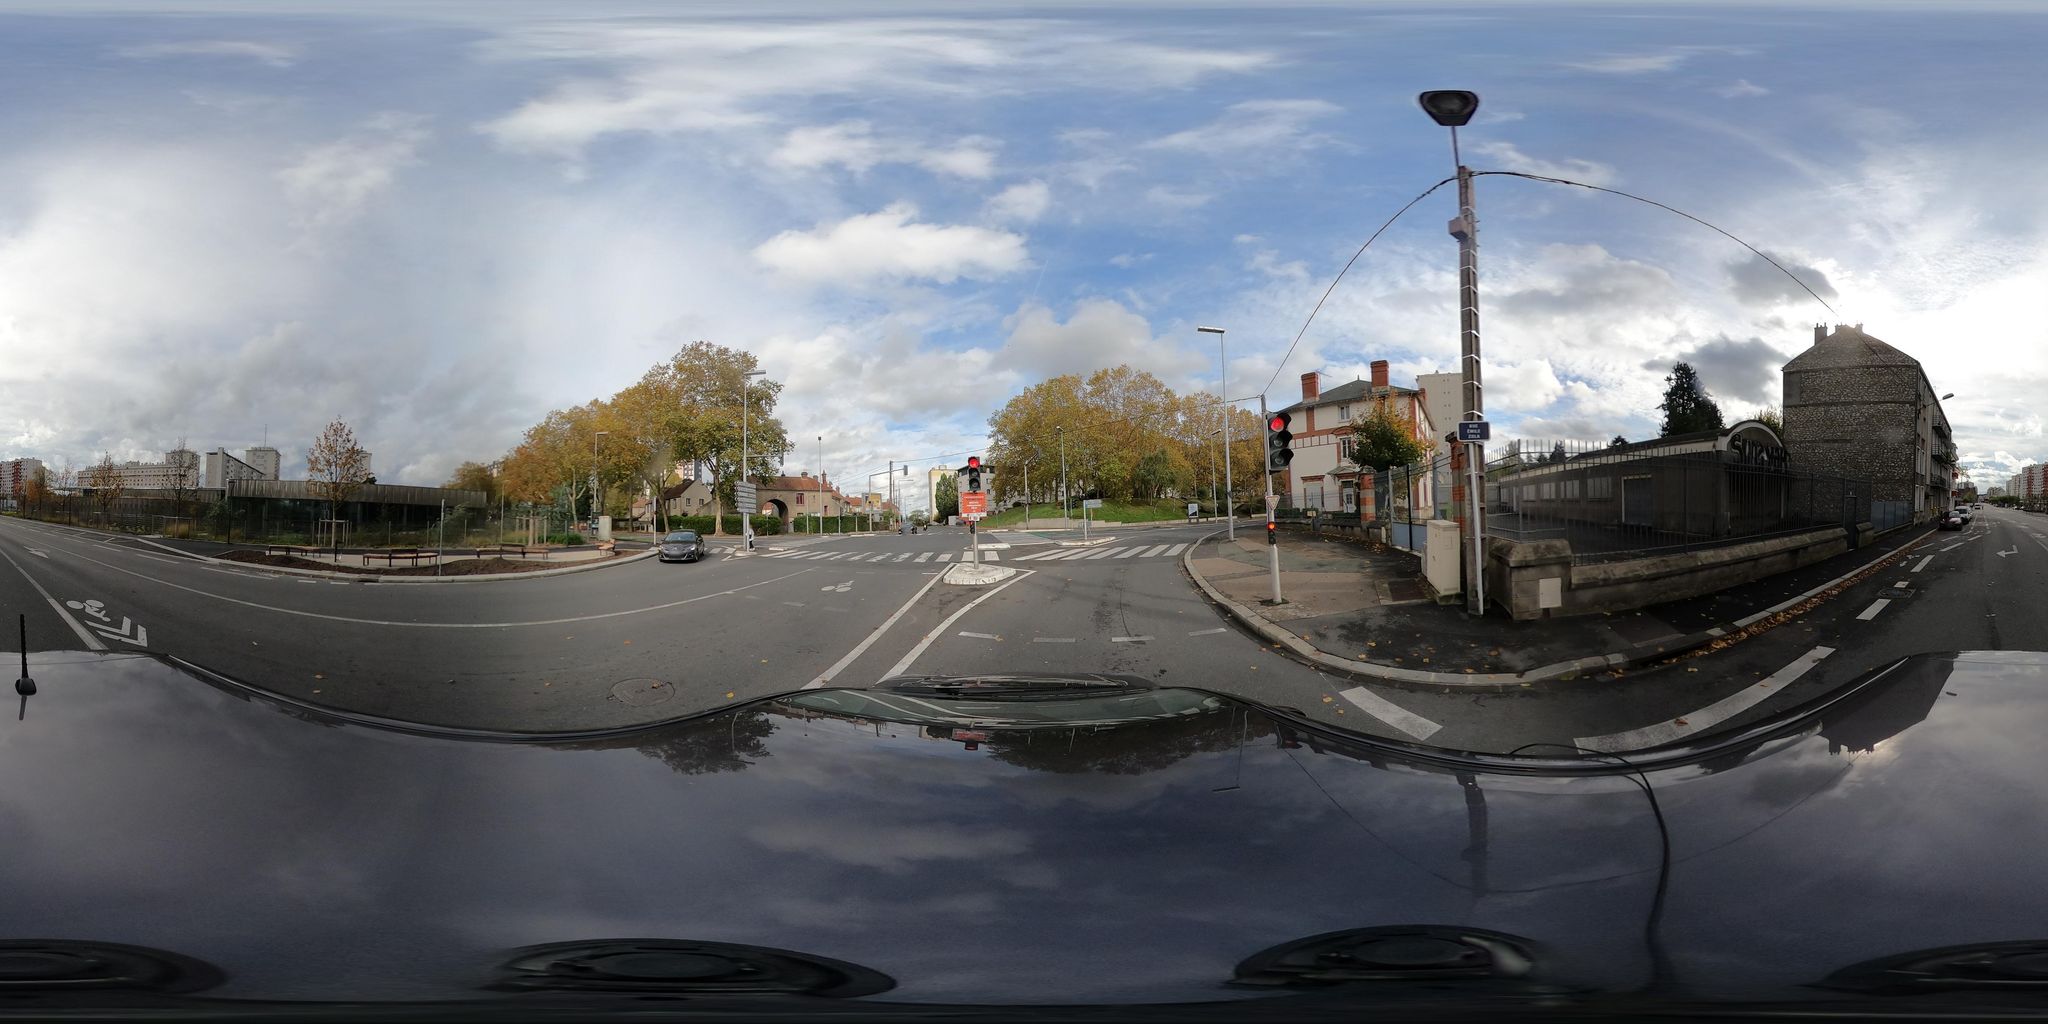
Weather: cloudy
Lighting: day
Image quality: good
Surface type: cycling surface
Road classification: tertiary
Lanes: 2
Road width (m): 1
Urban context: urban centre
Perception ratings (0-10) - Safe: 2.06, Lively: 0.47, Beautiful: 3.23, Boring: 3.6, Depressing: 2.29, Wealthy: 1.61